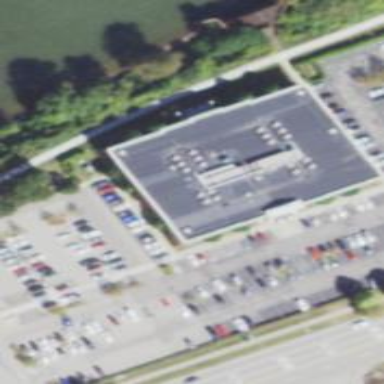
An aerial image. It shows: Office building.